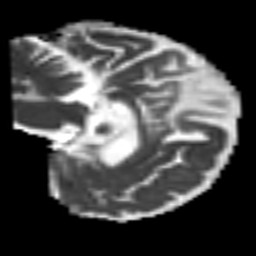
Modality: MD
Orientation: sagittal
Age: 61
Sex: female
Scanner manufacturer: siemens
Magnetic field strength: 3 T
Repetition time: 4.987 s
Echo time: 0.0792 s